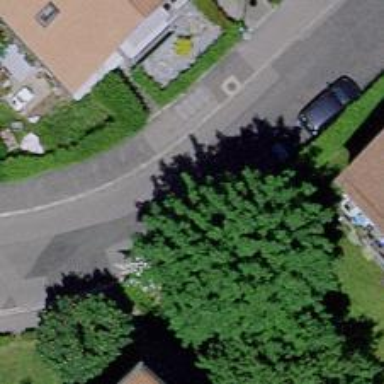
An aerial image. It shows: Asphalt road in living street with separate sidewalks.